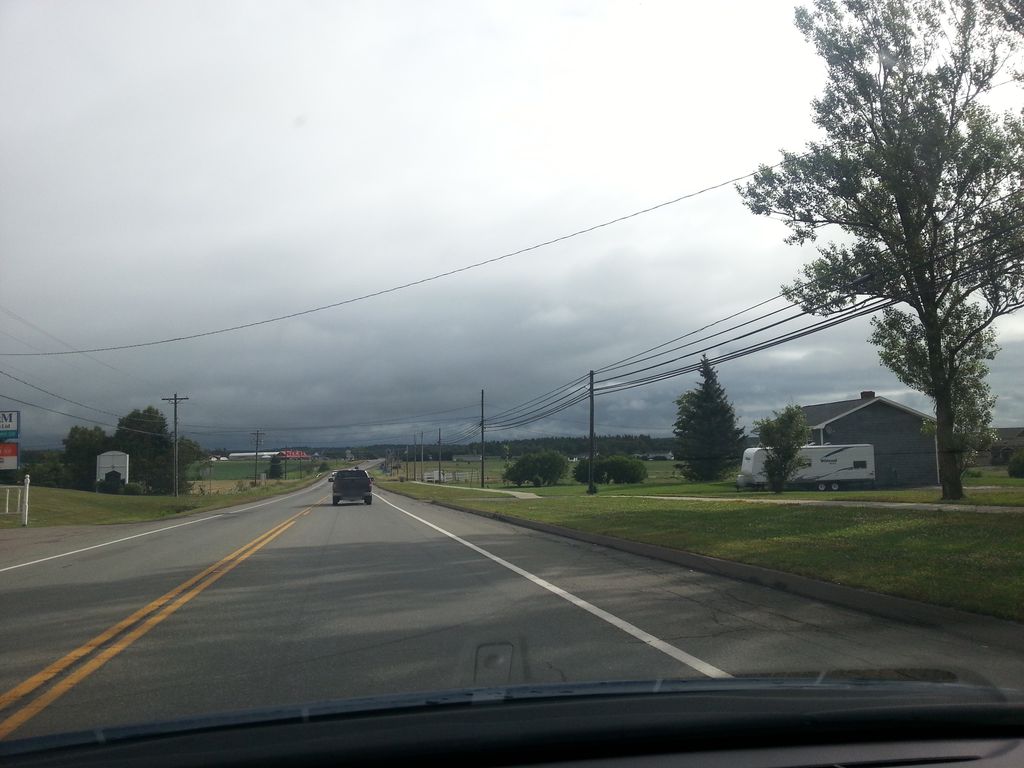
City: charlottetown